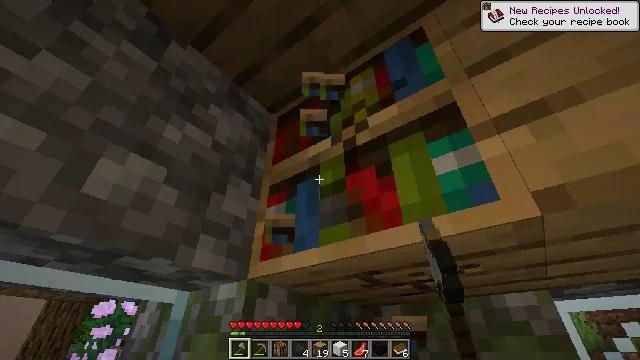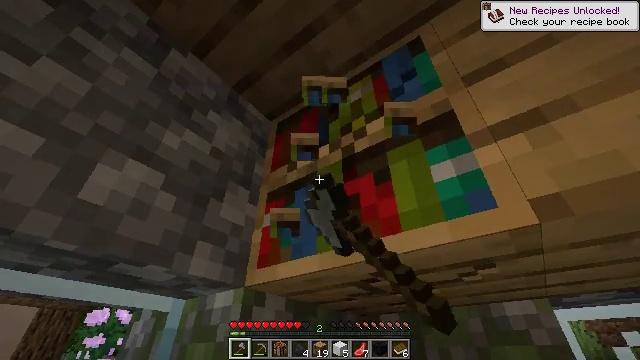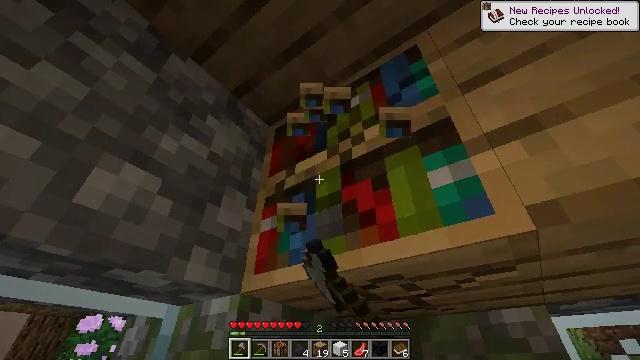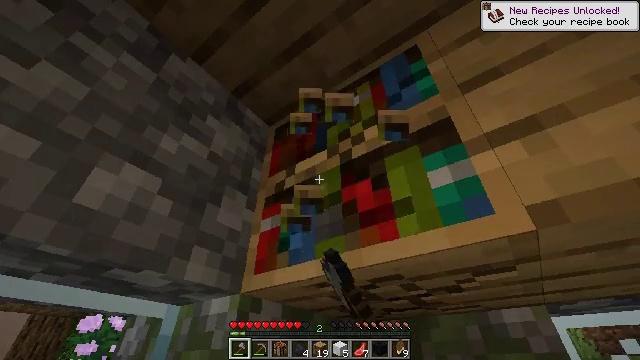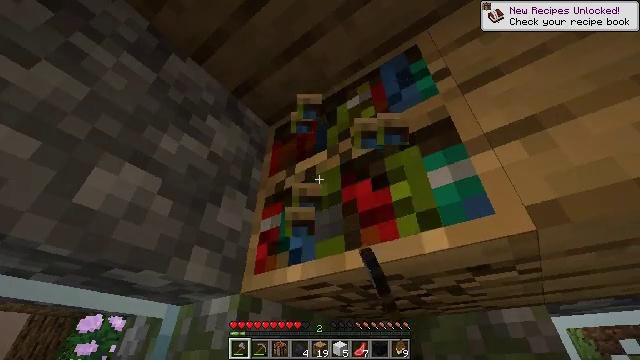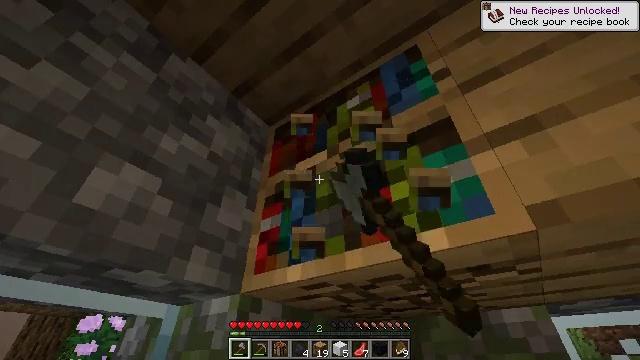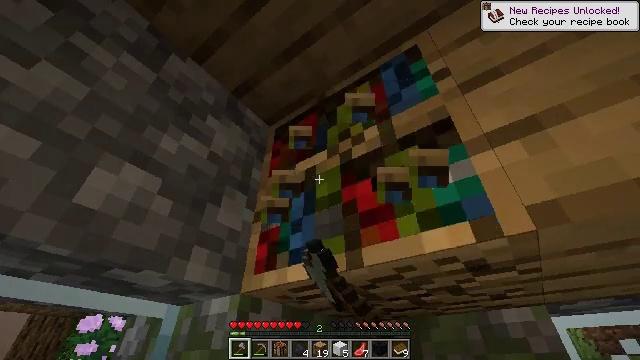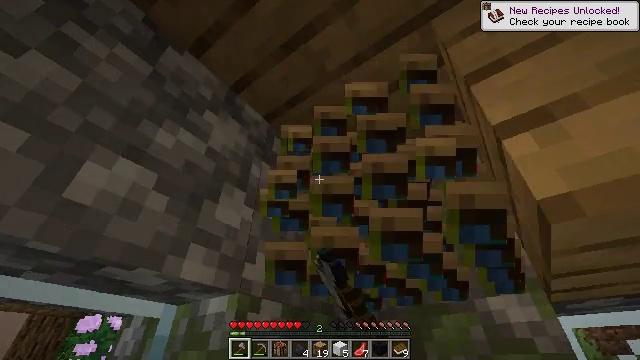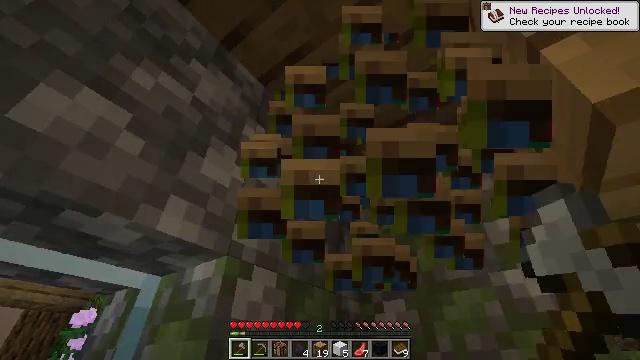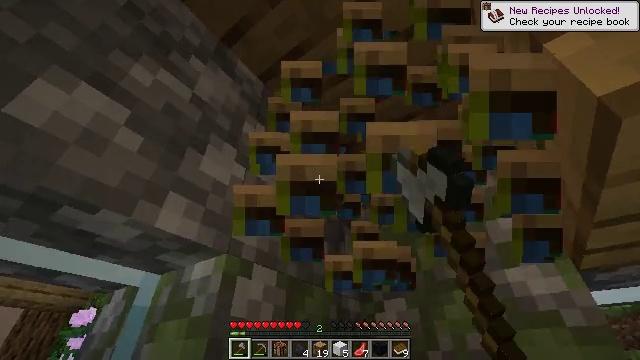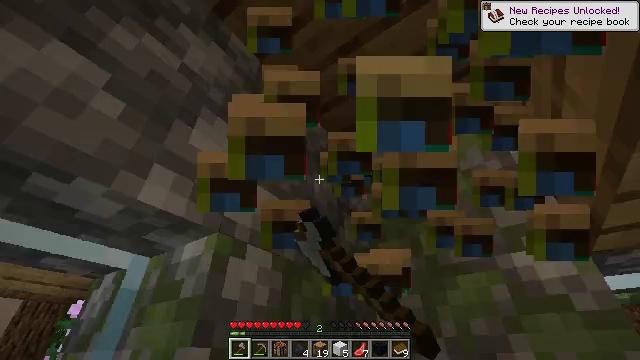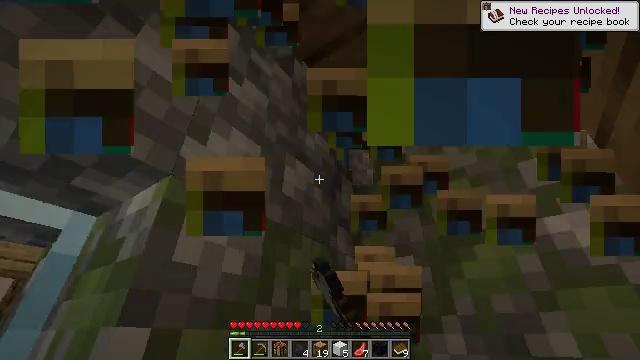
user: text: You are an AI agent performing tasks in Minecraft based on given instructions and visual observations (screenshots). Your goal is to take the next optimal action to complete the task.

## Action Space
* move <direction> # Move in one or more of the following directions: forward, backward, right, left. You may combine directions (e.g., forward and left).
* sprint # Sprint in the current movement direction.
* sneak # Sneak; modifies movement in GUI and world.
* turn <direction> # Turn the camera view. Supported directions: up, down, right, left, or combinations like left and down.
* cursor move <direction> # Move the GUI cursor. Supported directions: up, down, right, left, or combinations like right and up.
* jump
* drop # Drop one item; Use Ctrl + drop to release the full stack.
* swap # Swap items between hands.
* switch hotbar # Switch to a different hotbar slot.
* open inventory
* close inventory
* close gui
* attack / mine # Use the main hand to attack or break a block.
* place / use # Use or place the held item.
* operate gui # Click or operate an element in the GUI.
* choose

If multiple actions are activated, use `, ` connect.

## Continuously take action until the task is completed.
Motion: motion action
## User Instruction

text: Collect books by breaking the bookshelf.
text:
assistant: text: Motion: turn up, attack / mine
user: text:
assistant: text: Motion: turn up, attack / mine
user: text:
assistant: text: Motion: attack / mine
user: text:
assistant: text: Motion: attack / mine
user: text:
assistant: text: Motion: attack / mine
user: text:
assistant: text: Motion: attack / mine
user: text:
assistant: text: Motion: move forward, attack / mine
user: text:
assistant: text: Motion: move forward, attack / mine
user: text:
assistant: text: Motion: move forward, attack / mine
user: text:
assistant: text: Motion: move forward, turn down, attack / mine
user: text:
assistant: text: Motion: move forward, turn down, attack / mine
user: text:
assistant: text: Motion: attack / mine